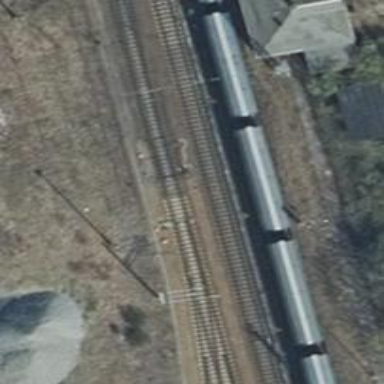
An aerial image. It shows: Railway switch with the turnout side on the right.